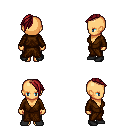
a pixel art fantasy rpg character, female body template, human, tanned skin, brown robe, gold greaves, brunette long mohawk hairstyle, black shoes, four views (front, back, left, right), 2x2 character sprite sheet, small pixel art, hard edges, no anti-aliasing